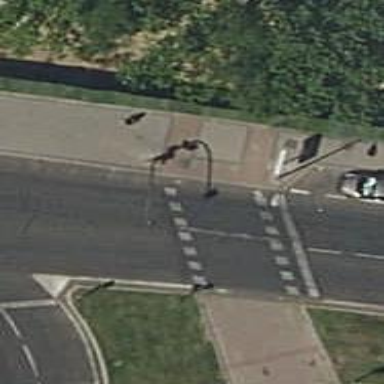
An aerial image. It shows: Crossing with zebra traffic signals.